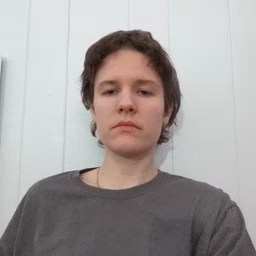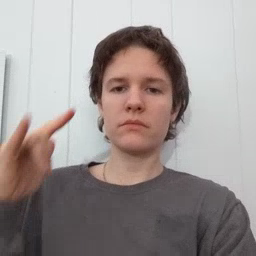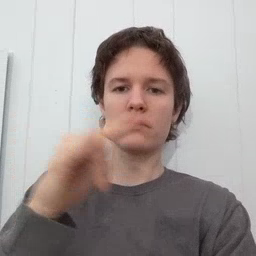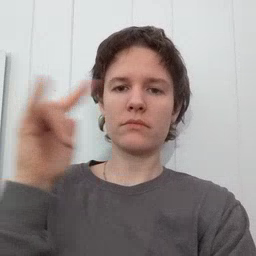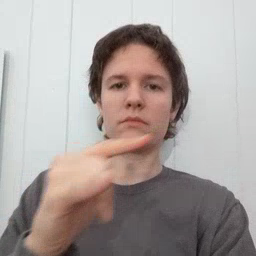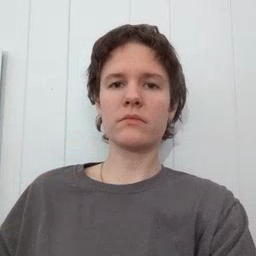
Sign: airplane